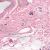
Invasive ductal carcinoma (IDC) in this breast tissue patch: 1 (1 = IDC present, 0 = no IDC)